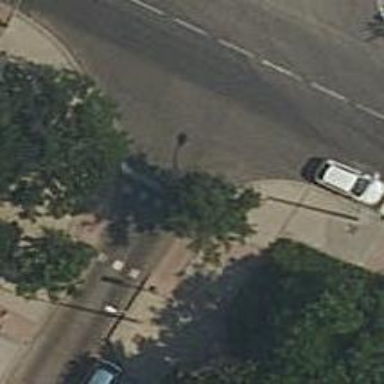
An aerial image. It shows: Crossing with zebra traffic signals.